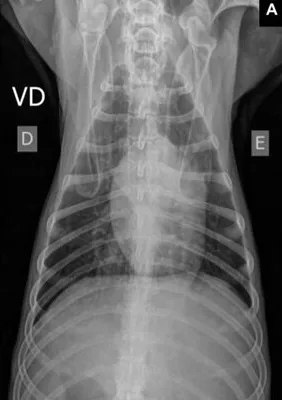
Thoracic radiographs, post-surgical staging (27 days). Ventrodorsal view (VD - ventro-dorsal).
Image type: radiology (x_ray)